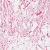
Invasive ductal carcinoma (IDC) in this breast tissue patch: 0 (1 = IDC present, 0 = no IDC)